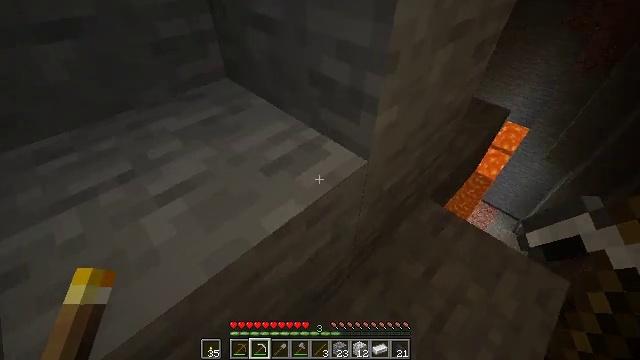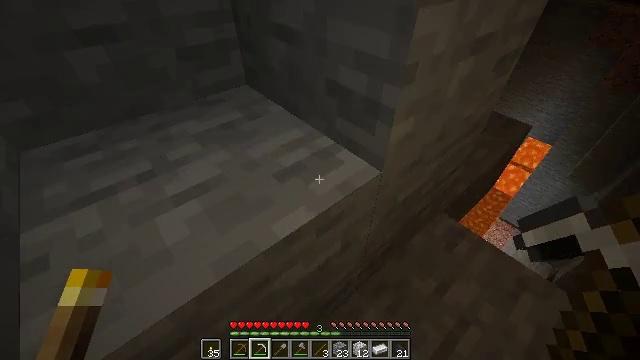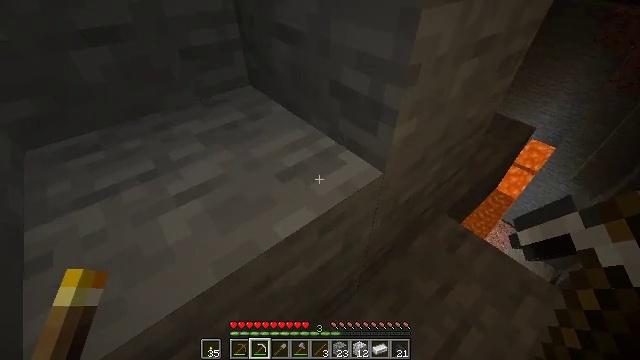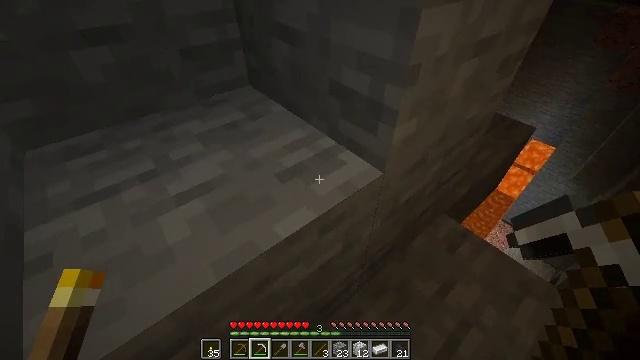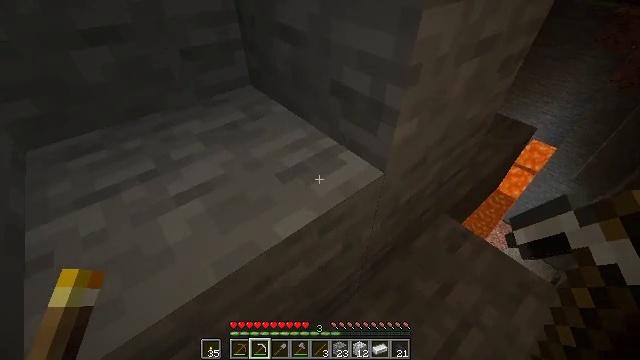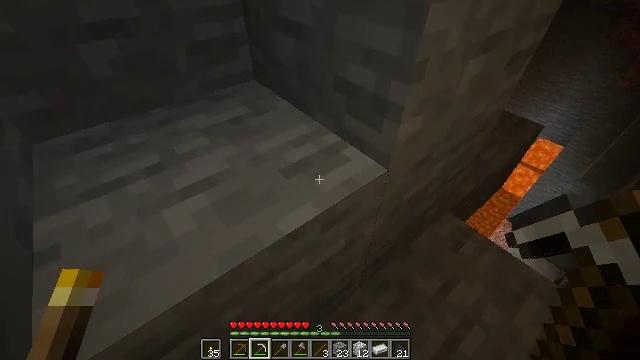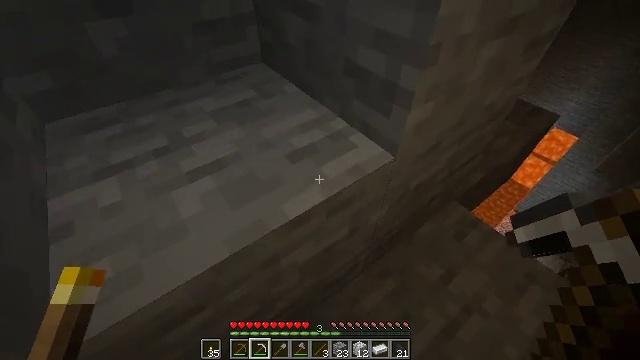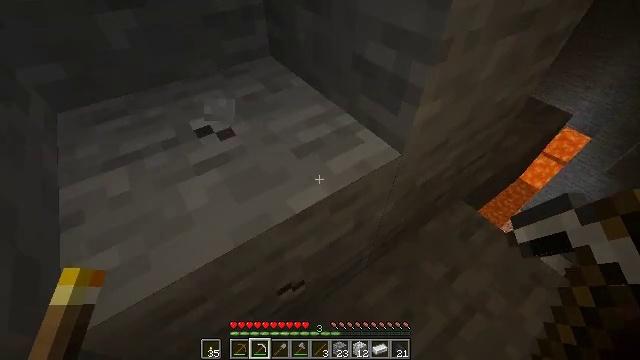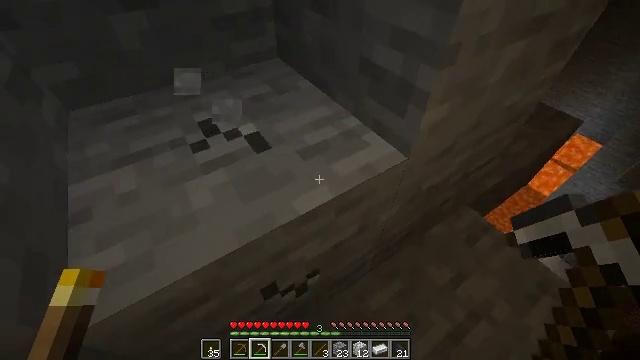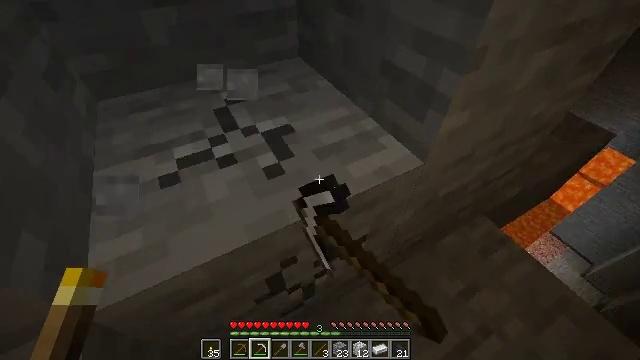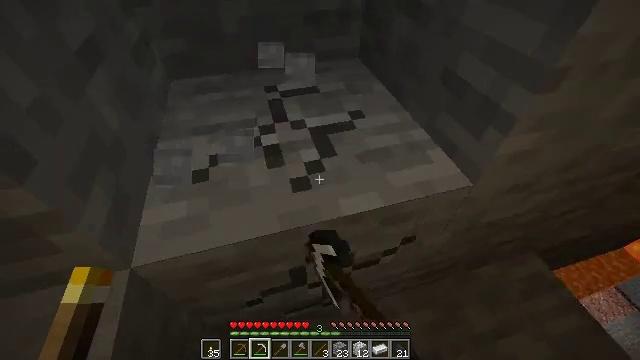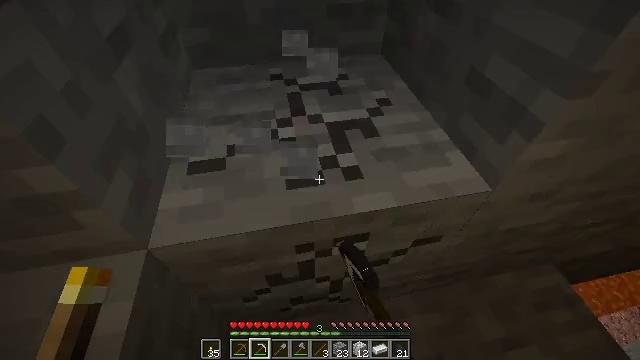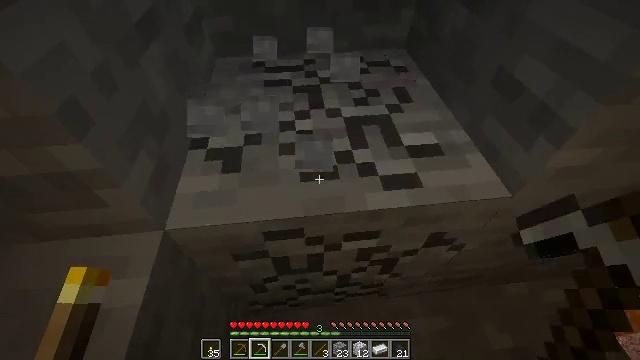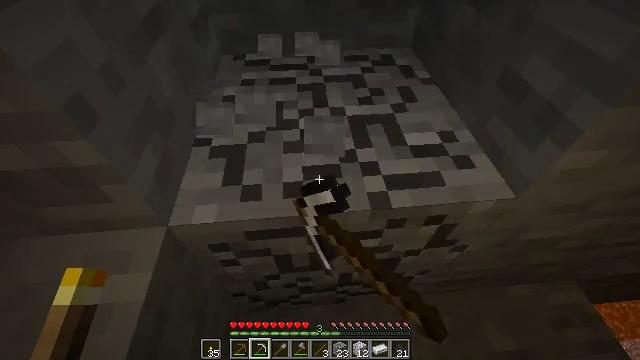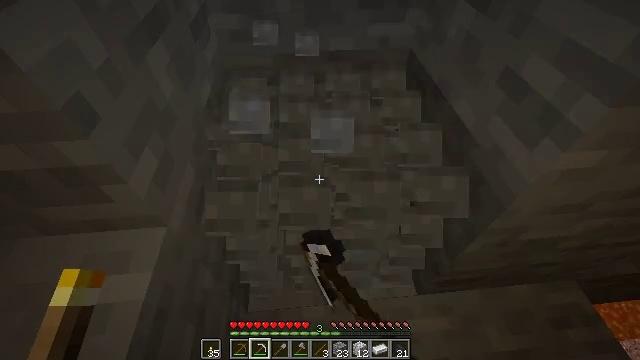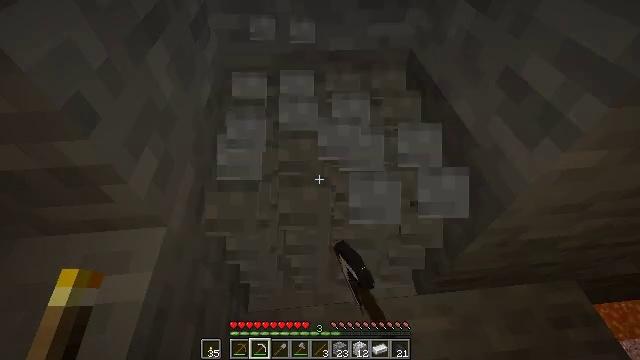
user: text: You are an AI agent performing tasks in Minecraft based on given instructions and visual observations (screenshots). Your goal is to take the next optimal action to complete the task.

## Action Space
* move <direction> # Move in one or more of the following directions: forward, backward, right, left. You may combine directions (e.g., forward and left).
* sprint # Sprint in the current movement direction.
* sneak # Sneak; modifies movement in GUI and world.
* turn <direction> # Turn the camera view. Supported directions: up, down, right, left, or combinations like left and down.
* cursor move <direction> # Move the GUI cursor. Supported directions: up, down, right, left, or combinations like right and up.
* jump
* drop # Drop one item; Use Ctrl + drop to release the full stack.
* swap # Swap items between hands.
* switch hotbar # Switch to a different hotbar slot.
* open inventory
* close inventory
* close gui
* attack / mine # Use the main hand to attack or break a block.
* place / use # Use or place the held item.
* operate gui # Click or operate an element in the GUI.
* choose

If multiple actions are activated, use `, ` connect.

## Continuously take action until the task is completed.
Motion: motion action
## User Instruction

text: Harvest stone in the caves.
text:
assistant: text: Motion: turn left and up
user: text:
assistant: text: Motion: no_op
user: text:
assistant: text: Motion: no_op
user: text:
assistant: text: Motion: no_op
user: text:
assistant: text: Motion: turn left
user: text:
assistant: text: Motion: turn left and down
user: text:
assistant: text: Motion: turn left and down, attack / mine
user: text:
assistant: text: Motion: turn left, attack / mine
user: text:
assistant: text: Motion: turn left, attack / mine
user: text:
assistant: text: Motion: turn left, attack / mine
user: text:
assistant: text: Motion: turn left and down, attack / mine
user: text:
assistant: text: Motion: turn left and down, attack / mine
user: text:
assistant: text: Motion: turn left, attack / mine
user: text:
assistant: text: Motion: attack / mine
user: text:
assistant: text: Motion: attack / mine
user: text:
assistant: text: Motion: attack / mine
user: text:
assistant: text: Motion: attack / mine
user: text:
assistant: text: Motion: attack / mine
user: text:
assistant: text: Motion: attack / mine
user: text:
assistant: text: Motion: attack / mine
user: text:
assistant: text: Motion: attack / mine
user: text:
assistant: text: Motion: attack / mine
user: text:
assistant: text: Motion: attack / mine
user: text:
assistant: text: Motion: attack / mine
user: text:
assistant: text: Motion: turn left and down, attack / mine
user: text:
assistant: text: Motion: turn down, attack / mine
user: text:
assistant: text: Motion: attack / mine
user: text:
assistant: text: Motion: attack / mine
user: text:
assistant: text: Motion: attack / mine
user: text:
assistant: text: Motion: attack / mine